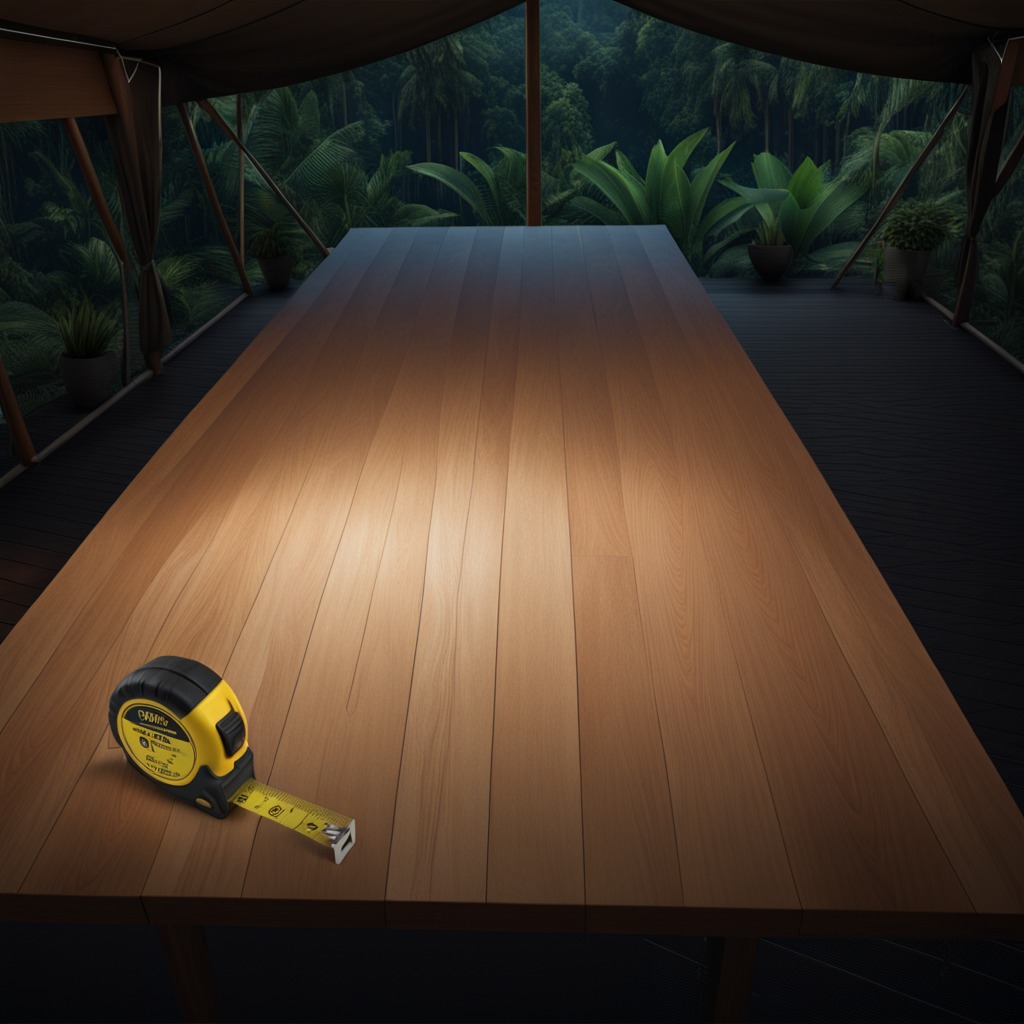
A measuring tape is lying on the wooden table inside a jungle field workshop tent at night.